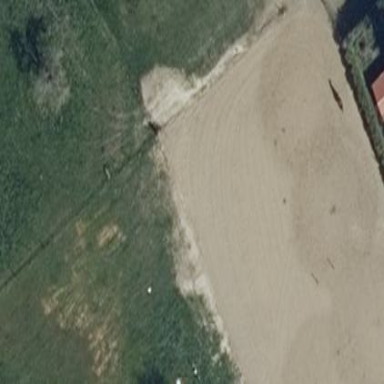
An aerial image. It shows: Sandy area in nature.